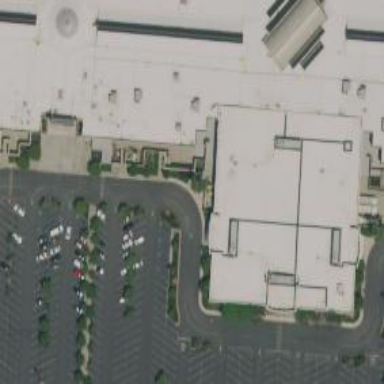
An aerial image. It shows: Department store building.